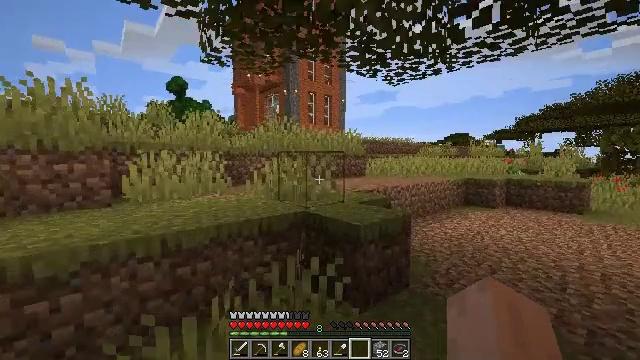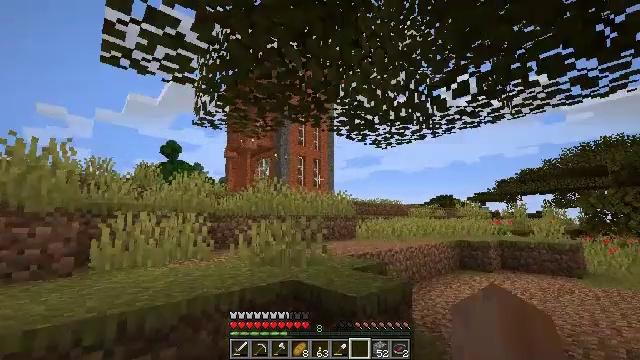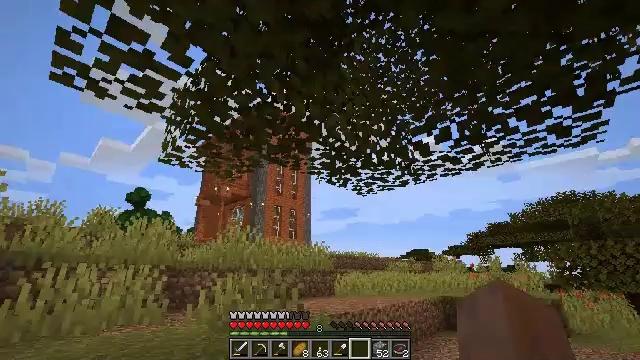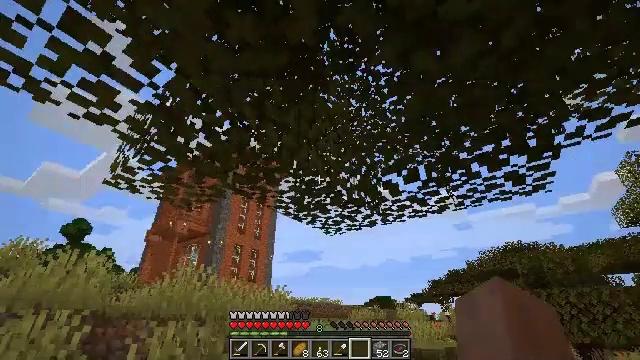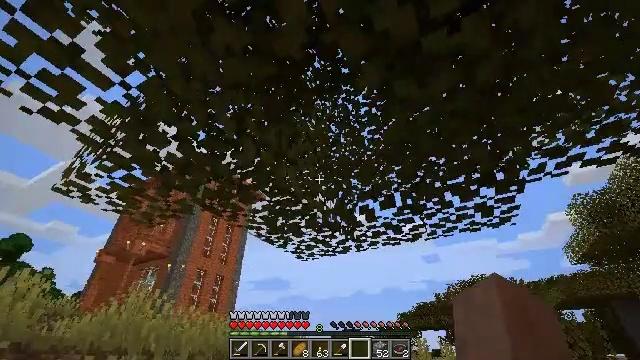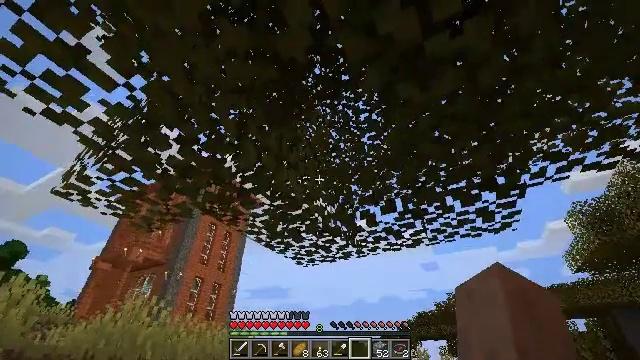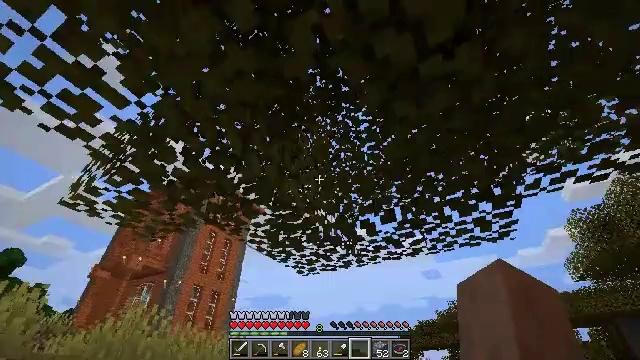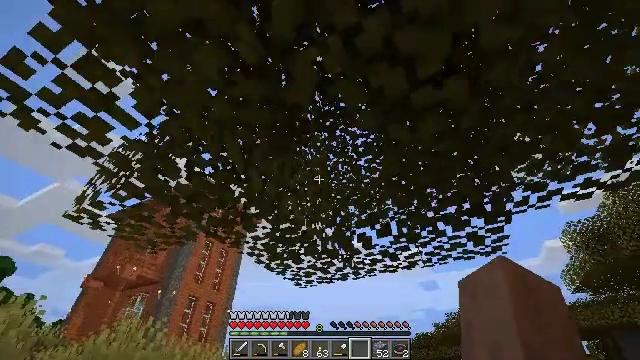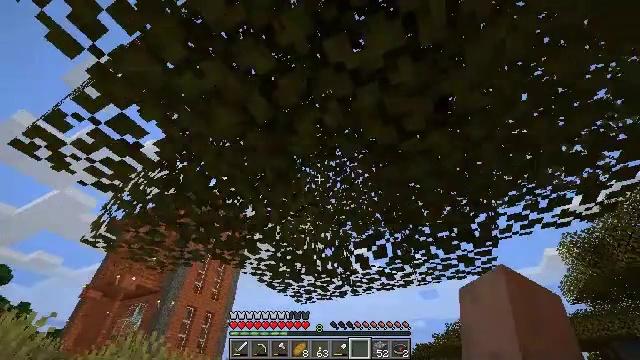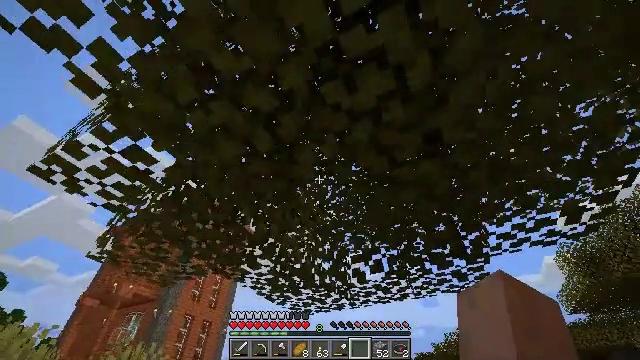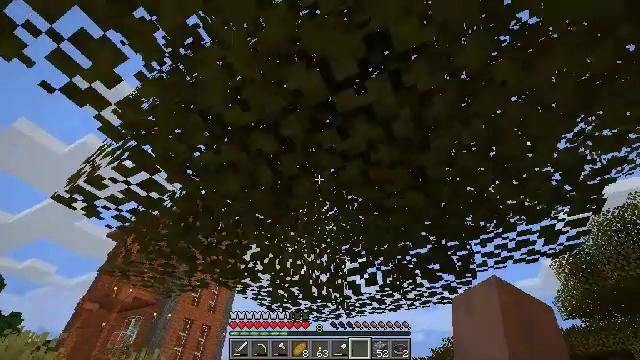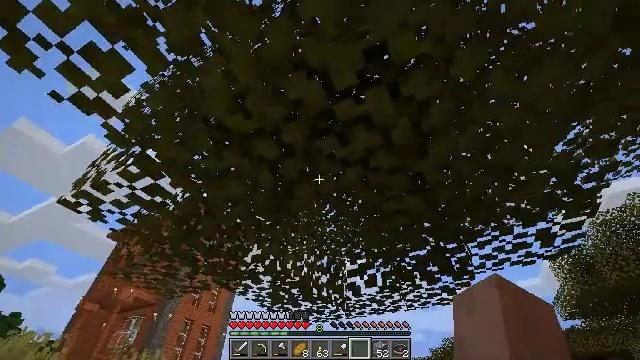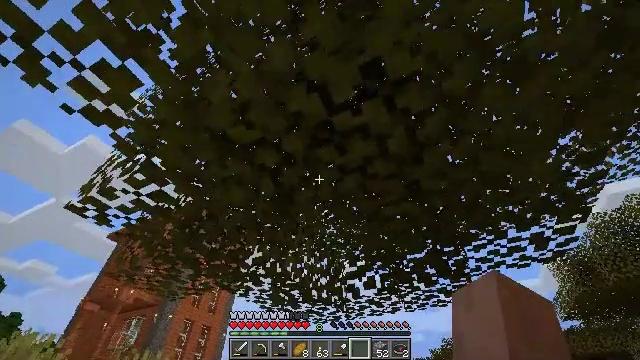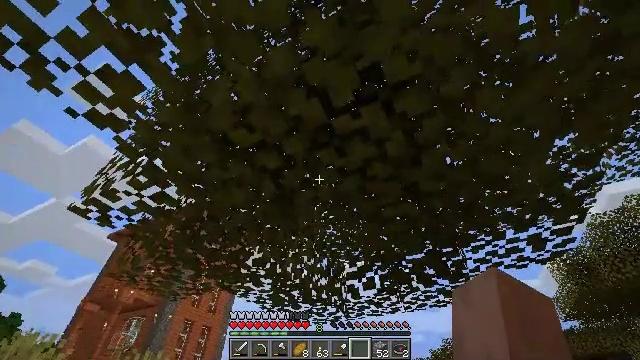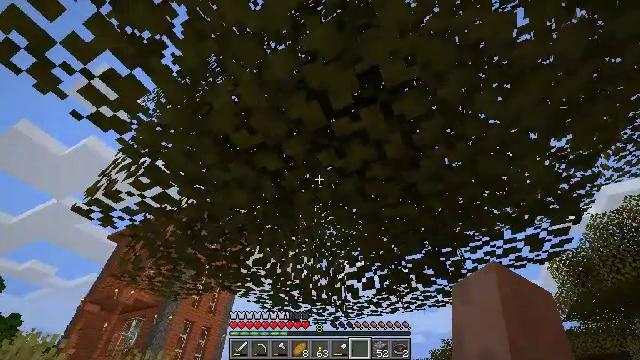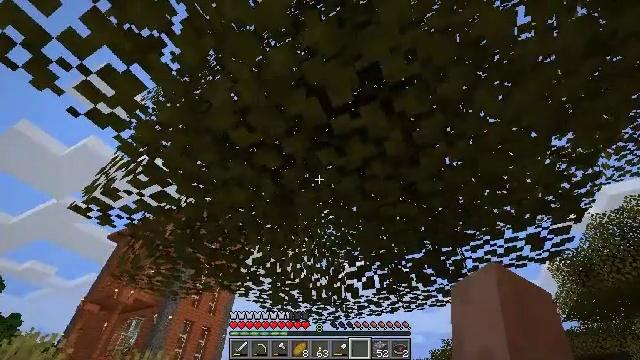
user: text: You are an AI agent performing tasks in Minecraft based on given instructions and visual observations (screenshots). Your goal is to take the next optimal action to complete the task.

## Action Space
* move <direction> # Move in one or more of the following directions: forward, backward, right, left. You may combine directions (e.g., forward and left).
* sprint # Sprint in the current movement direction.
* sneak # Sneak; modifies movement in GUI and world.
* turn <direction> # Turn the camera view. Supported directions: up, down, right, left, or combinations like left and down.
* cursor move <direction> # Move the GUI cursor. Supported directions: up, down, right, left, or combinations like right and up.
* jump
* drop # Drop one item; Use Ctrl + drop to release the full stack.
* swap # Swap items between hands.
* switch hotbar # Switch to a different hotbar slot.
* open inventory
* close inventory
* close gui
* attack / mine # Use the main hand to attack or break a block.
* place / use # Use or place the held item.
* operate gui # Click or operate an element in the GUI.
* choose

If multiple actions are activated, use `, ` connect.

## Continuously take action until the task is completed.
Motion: motion action
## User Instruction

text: Gather acacia leaves by breaking them.
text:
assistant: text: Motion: move forward, turn right and up
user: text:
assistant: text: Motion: move forward, turn right and up
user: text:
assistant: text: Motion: turn right and up
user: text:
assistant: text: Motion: turn right and up
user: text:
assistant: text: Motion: move back, turn up
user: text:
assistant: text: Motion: move back, turn up
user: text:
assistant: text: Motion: move back, turn up
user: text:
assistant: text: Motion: move back, turn up
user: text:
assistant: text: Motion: move back, turn up
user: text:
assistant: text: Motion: move back
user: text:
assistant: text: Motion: no_op
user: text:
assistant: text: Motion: no_op
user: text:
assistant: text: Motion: no_op
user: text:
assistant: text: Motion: no_op
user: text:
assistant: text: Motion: move forward
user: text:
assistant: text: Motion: move forward
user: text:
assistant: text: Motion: move forward
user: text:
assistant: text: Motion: move forward, turn right and up
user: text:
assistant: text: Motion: move forward, turn right and up
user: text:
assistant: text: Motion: move forward, turn right and up
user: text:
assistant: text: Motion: move forward, turn right and up
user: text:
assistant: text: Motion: move forward, turn right and up
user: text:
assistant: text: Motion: turn right and up
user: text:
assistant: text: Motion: turn right and up, switch to hotbar 2
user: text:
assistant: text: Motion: turn right and up, switch to hotbar 2
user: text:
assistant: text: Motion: turn right and up, switch to hotbar 2
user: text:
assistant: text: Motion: turn right and up, switch to hotbar 2
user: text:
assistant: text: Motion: turn right and up
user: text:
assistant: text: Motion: no_op
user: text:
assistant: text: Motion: attack / mine